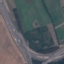
Label: Highway